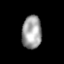
Tissue: lung
Cell type: Epithelial cells
Senescence score: 0.1856
Nuclear area (px): 641
Mean DAPI intensity: 159.591